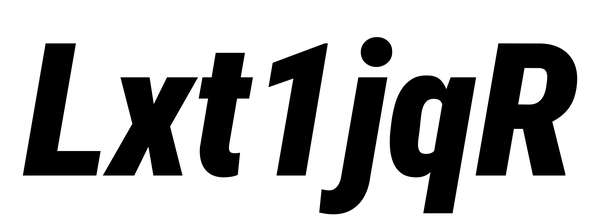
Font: Roboto-Italic_Condensed_Black_Italic